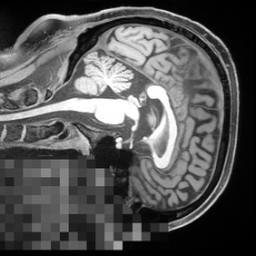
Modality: T1w
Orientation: sagittal
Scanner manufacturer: siemens
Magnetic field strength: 3 T
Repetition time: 2.55 s